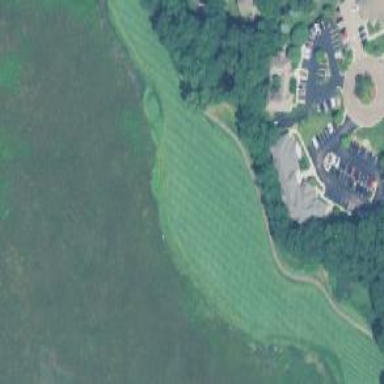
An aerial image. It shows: Rough area on grassy golf course.